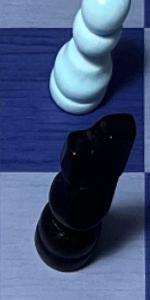
Label: Knight_Black